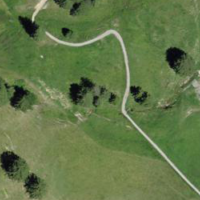
EUNIS habitat code: 26
Species observed at this site:
Geum rivale
Equisetum sylvaticum